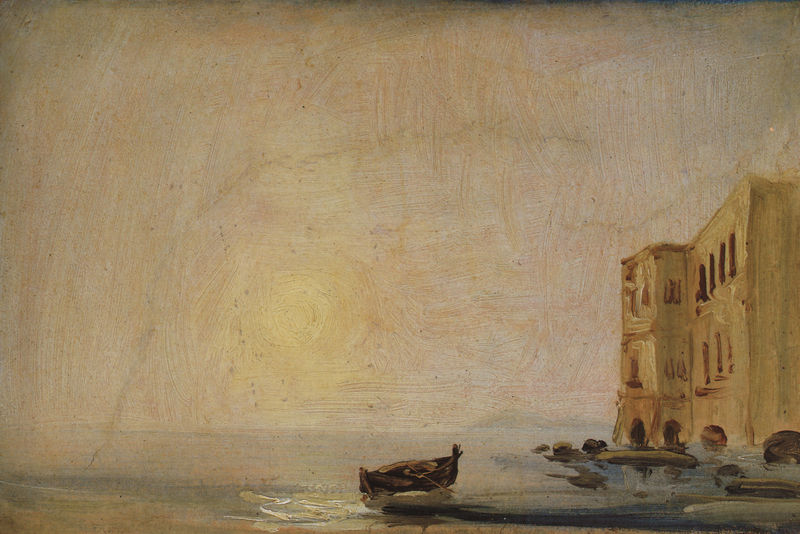
Titel: Sonne über dem Meer
Künstler: Karl Blechen
Standort: Berlin
Institution: Alte Nationalgalerie
Schlagwörter: blau, dunkel, felsen, gemälde, himmel, meer, schatten, wasser, weiß, wolken, fluss, gelb, grün, landschaft, ocker, sand, see, stadt, teich, ufer, braun, fenster, grau, hell, hintergrund, licht, skizze, tür, vordergrund, gebäude, haus, schloss, wolke, beige, malerei, stein, steine, öl, dämmerung, horizont, sonnenaufgang, einsam, pastos, sonne, gold, rosa, boot, boote, paddel, ruder, turm, gischt, küste, ruhig, schiff, sommer, strand, wellen, ruhe, düster, fassade, perspektive, venedig, fels, dunst, nebel, sonnenuntergang, landschaftsmalerei, hafen, rundbogen, romantik, painting, ruderboot, streifen, stimmung, besch, regen, bögen, ebbe, erker, burg, palast, palazzo, kanu, schwimmen, festung, schraffur, scharz, pinselstrich, boat, sea, atmosphäre, himel, beach, lagune, mittelmeer, impressionsimus, history, liht, pinselspuren, somme, impressionist, sunset, relax, ideallandschft, 19. jahrhundert, epic, eternity, wasser sonne himmel boot haus, serenity, desilation, momentous